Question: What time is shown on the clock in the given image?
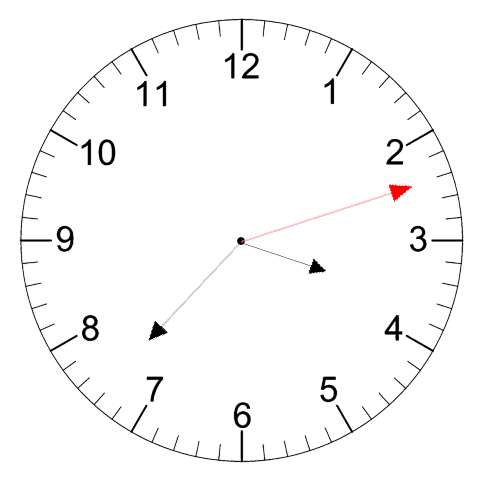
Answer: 03:37:12